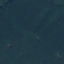
Land use / land cover: Forest